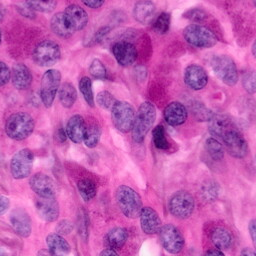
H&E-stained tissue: Pancreatic